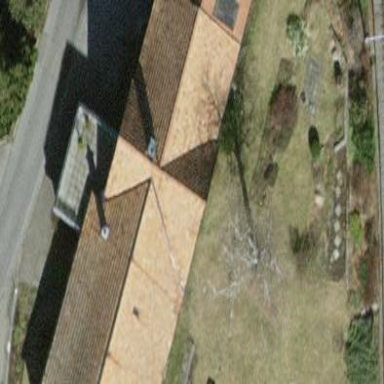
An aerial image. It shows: Simple and straightforward house.